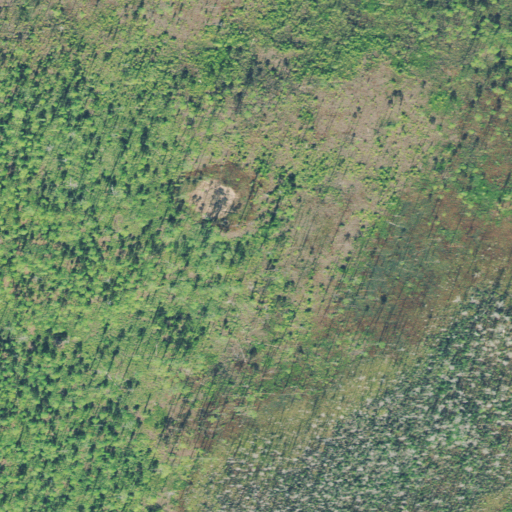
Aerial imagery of island in Georgia named Number One Island containing only woody wetlands